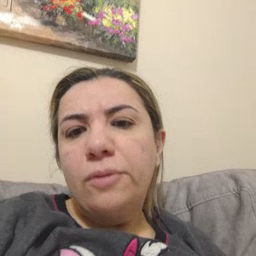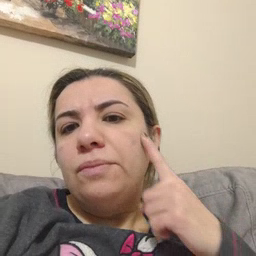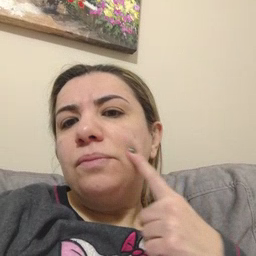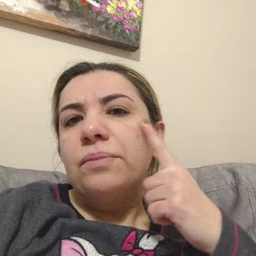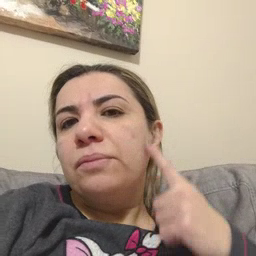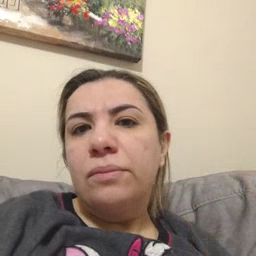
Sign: cheek